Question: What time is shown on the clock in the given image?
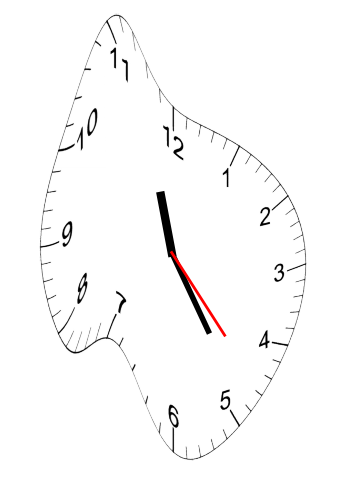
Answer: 11:24:23